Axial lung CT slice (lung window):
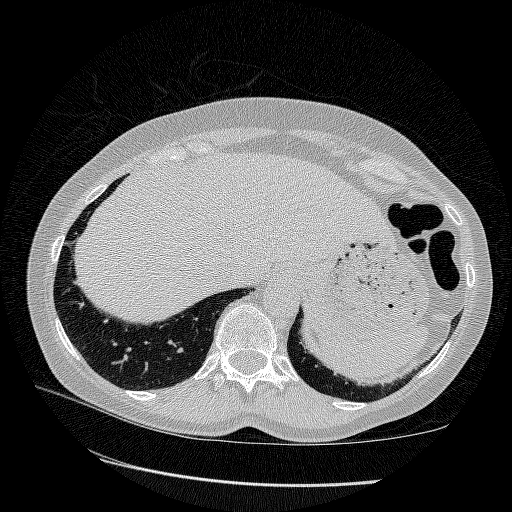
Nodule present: no